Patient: sex M, age 47
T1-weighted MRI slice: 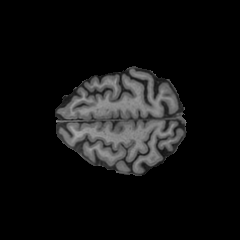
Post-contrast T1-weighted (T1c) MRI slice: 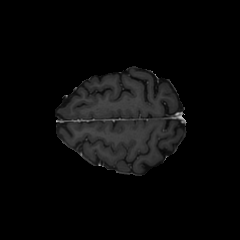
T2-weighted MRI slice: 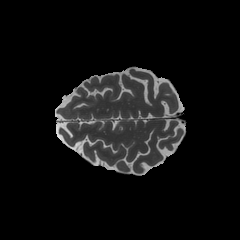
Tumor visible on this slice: no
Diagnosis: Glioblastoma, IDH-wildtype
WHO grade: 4